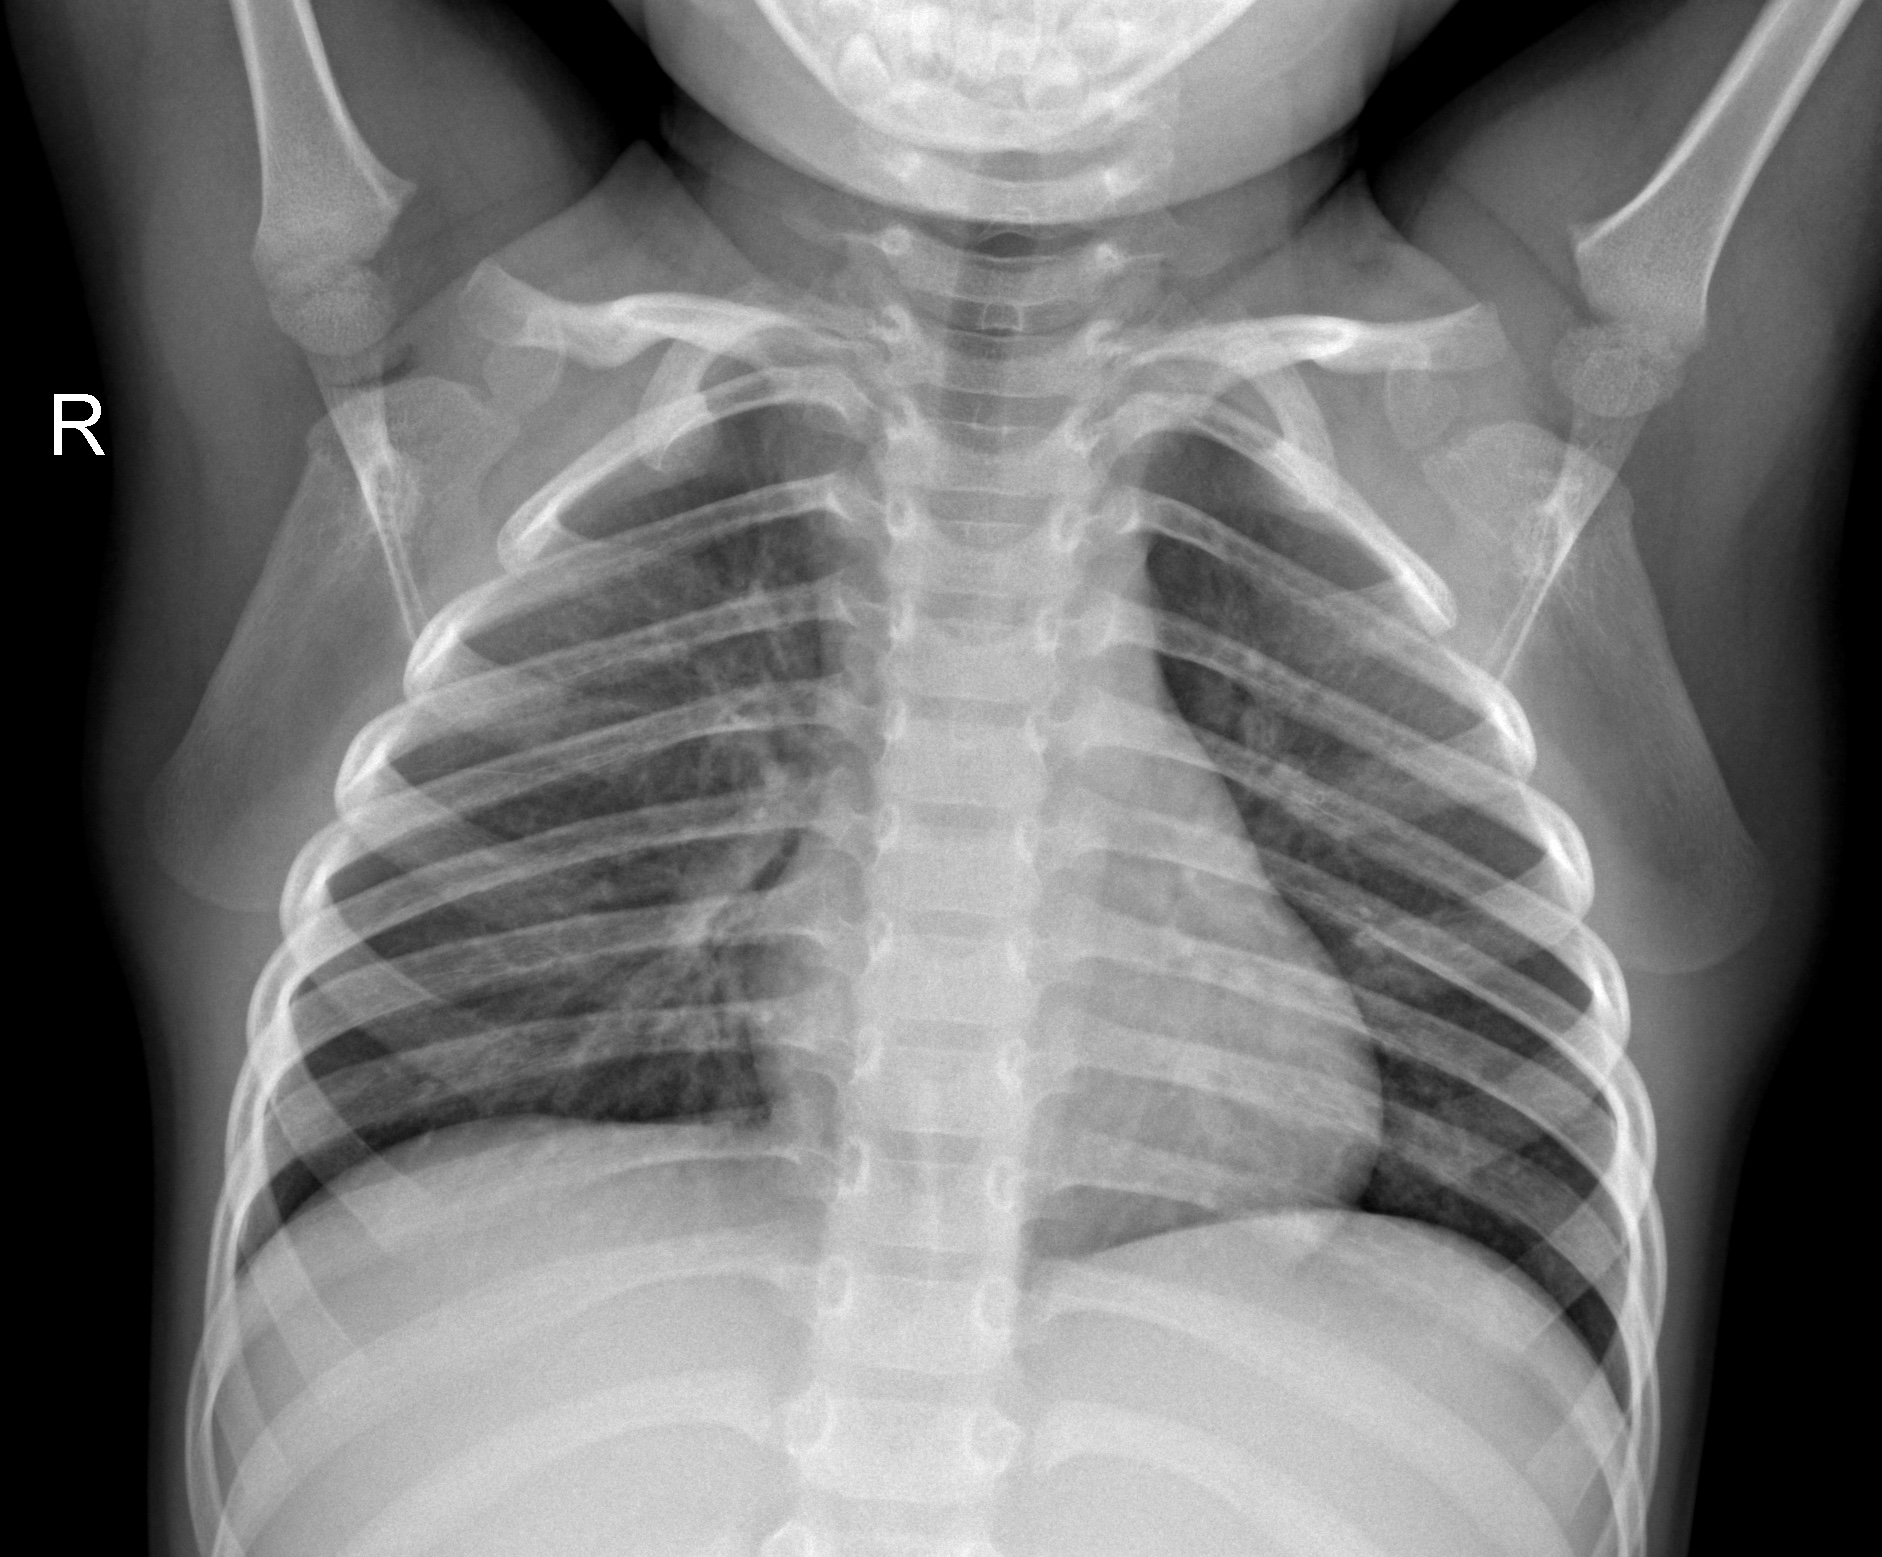
Diagnosis: NORMAL